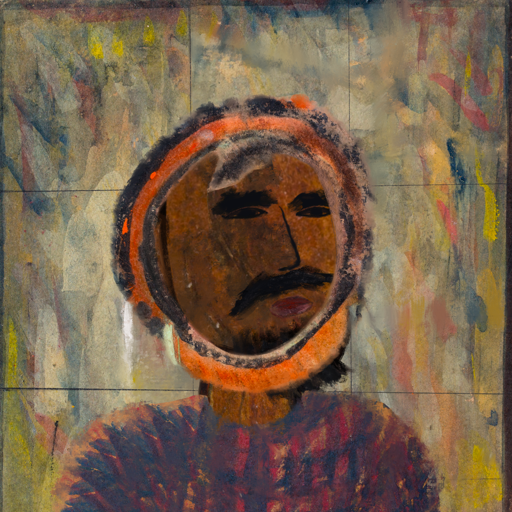
Background: GypsyMother, Head And Neck Side: Mosgoul, Face Side: Mosgoul, Bust: In_The_Sun, Hair Side: Childish, Head Accessory: Blank, Second Necklace: Blank, Necklace: Blank, Baby: Blank